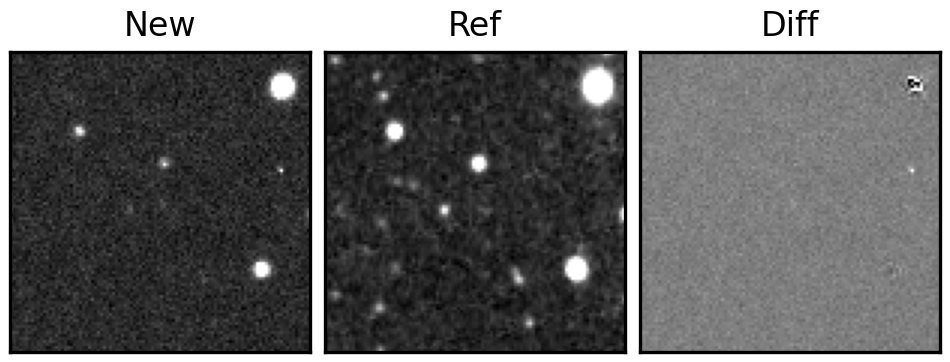
Label: real